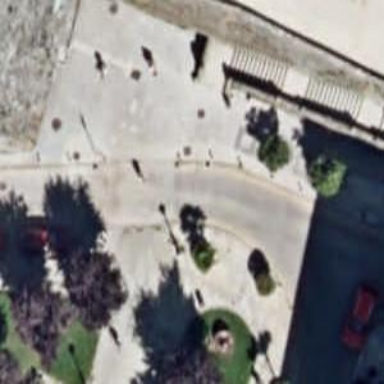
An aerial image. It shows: Bollard barrier.